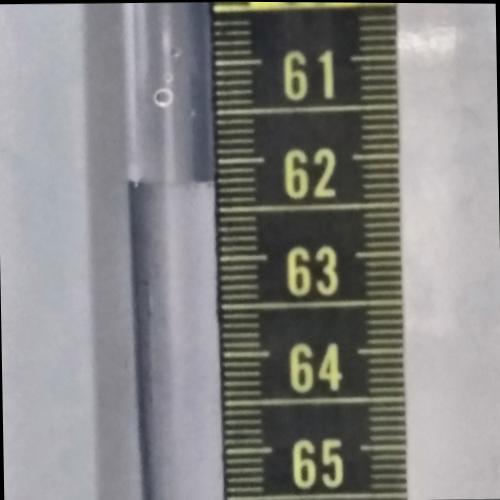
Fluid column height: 62.2 cm